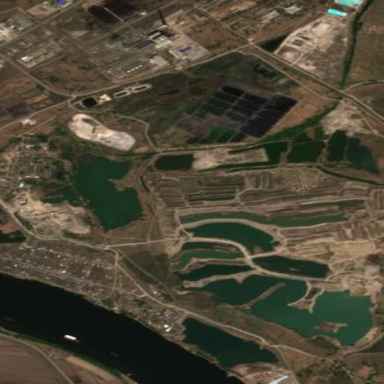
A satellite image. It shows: Quarry for sand extraction.